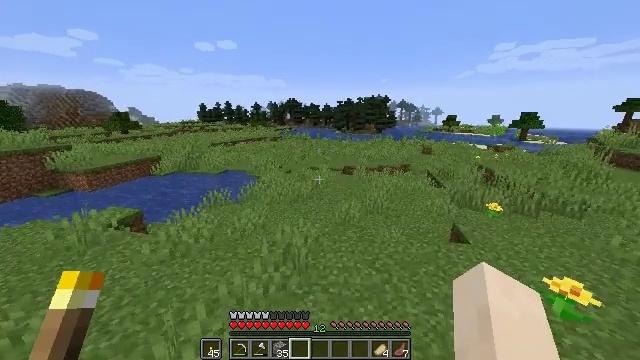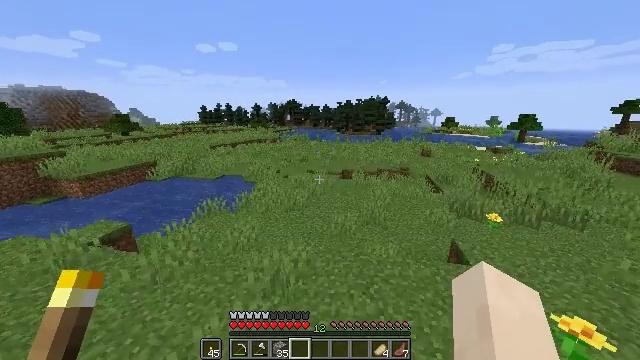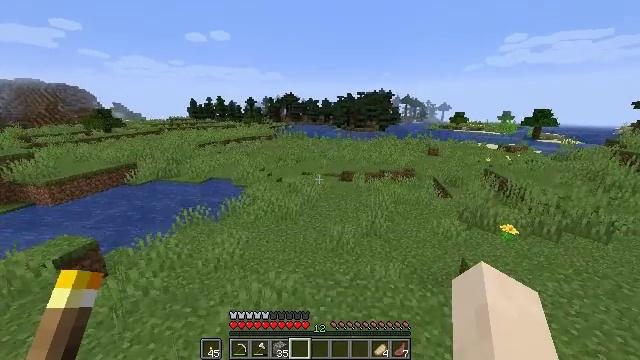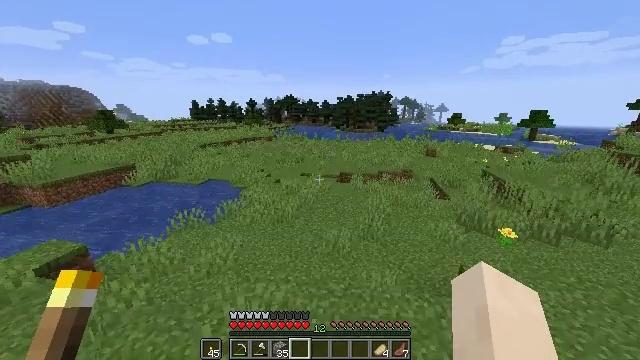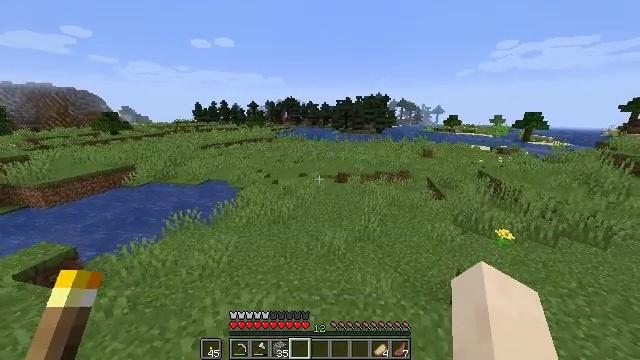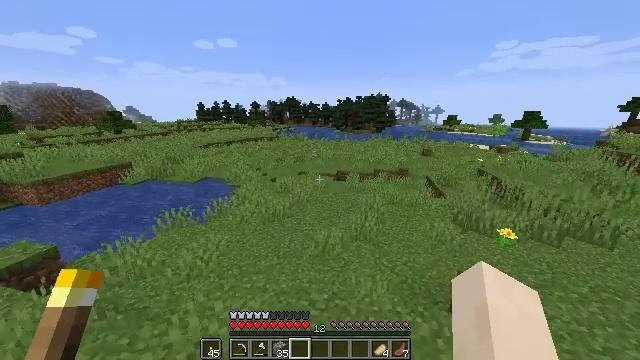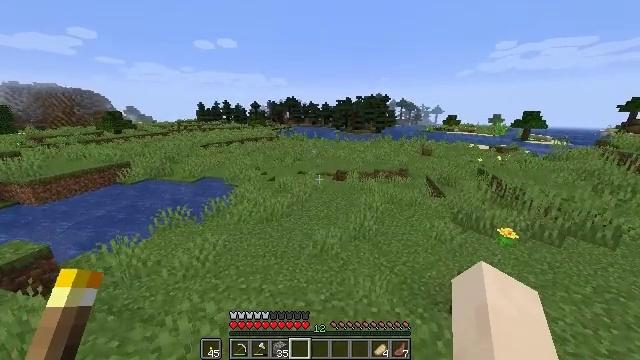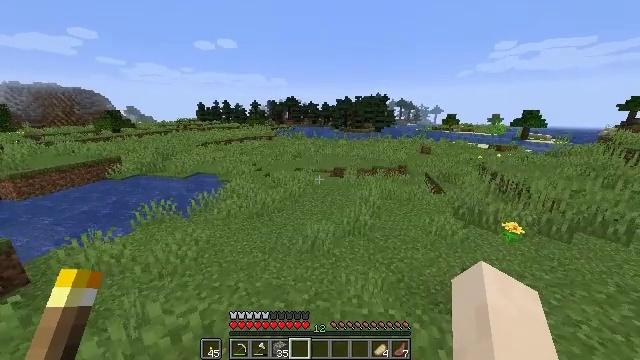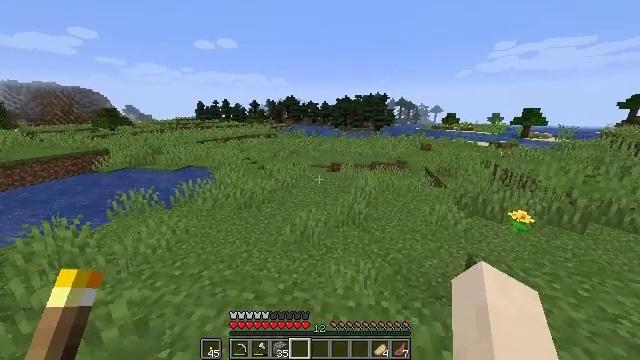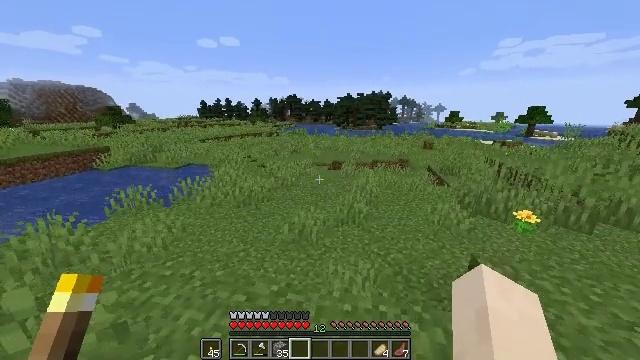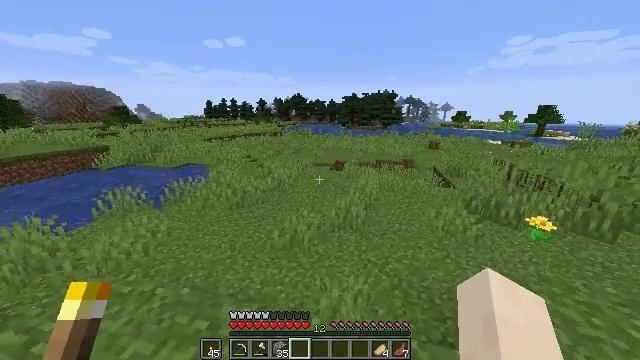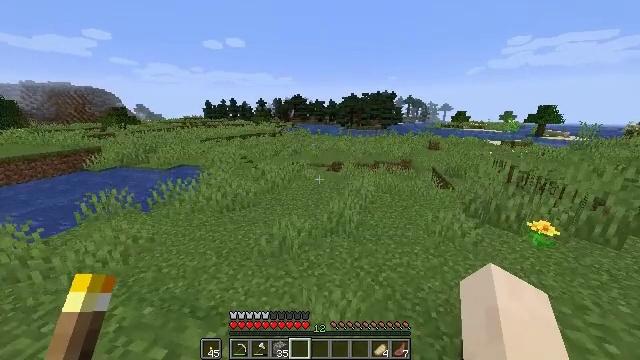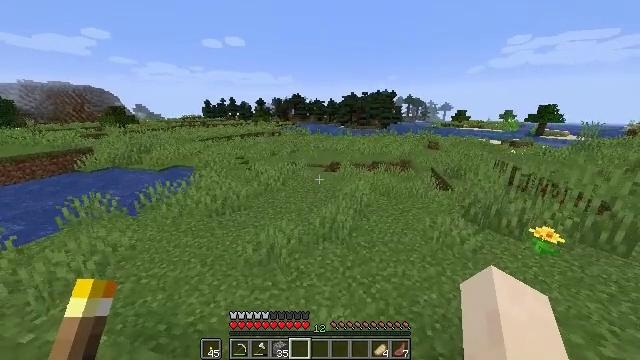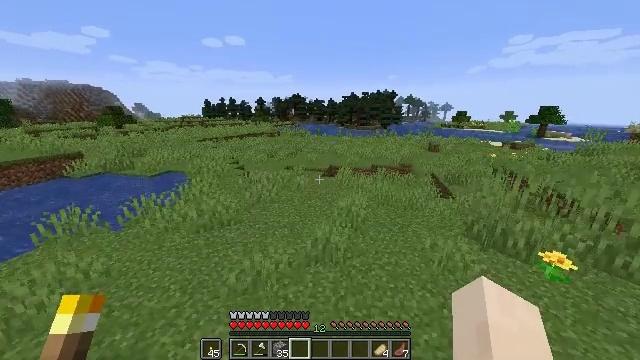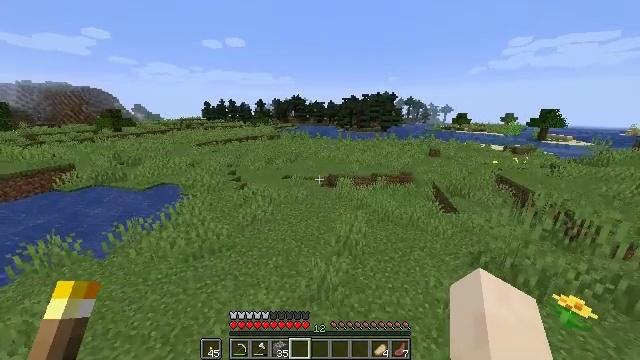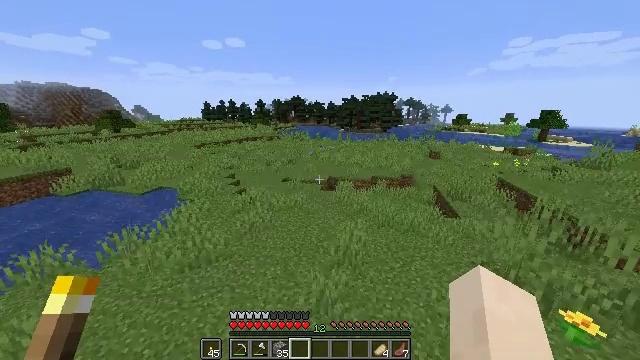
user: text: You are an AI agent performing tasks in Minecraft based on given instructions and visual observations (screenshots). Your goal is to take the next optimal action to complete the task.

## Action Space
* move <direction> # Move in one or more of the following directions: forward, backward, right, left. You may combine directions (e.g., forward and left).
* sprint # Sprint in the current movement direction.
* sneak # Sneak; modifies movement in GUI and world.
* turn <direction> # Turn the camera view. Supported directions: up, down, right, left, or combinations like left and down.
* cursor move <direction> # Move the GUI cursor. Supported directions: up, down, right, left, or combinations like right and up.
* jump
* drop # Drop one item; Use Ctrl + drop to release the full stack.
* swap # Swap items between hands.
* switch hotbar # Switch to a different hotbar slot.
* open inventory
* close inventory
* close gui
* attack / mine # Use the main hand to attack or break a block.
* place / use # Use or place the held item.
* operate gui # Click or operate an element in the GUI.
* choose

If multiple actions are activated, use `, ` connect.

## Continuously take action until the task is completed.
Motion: motion action
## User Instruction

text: Kill mobs.
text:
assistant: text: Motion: move forward and move right, sprint, jump
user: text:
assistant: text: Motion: move forward and move right, sprint, jump
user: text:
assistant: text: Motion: move forward and move right, sprint, jump
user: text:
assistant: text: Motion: move forward and move right, sprint, jump
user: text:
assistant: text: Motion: move forward and move right, sprint, jump
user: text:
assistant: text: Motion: move forward and move right, sprint, jump
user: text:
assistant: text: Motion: move forward and move right, sprint, jump
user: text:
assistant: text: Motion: move forward and move right, sprint, jump
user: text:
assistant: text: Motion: move forward and move right, sprint, jump
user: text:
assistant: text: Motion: move forward and move right, sprint, turn left
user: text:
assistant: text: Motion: move forward and move right, sprint
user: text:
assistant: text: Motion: move forward, sprint
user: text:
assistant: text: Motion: move forward, sprint, jump
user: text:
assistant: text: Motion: move forward, sprint, jump
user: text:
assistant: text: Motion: move forward, sprint, jump
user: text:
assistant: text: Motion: move forward, sprint, jump
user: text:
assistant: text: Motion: move forward, sprint, jump
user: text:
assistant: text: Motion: move forward and move left, sprint, jump
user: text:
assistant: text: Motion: move forward and move left, sprint, jump
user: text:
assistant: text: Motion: move forward and move left, sprint, jump
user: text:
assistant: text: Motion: move forward and move left, sprint, jump
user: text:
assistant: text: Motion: move forward and move left, sprint, jump
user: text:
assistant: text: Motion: move forward and move left, sprint, jump
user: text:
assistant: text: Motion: move forward and move left, sprint, jump
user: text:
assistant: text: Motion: move forward, sprint
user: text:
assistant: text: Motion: move forward, sprint
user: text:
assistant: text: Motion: move forward, sprint
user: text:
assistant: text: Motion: move forward, sprint, jump
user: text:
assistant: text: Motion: move forward, sprint, jump
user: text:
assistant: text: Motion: move forward, sprint, jump